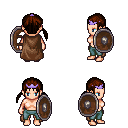
a pixel art fantasy rpg character, female body template, human, light skin, brown cape, teal pants, brown twin-tailed hairstyle, purple tiara, shield, four views (front, back, left, right), 2x2 character sprite sheet, small pixel art, hard edges, no anti-aliasing